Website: bh-photo
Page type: gifting
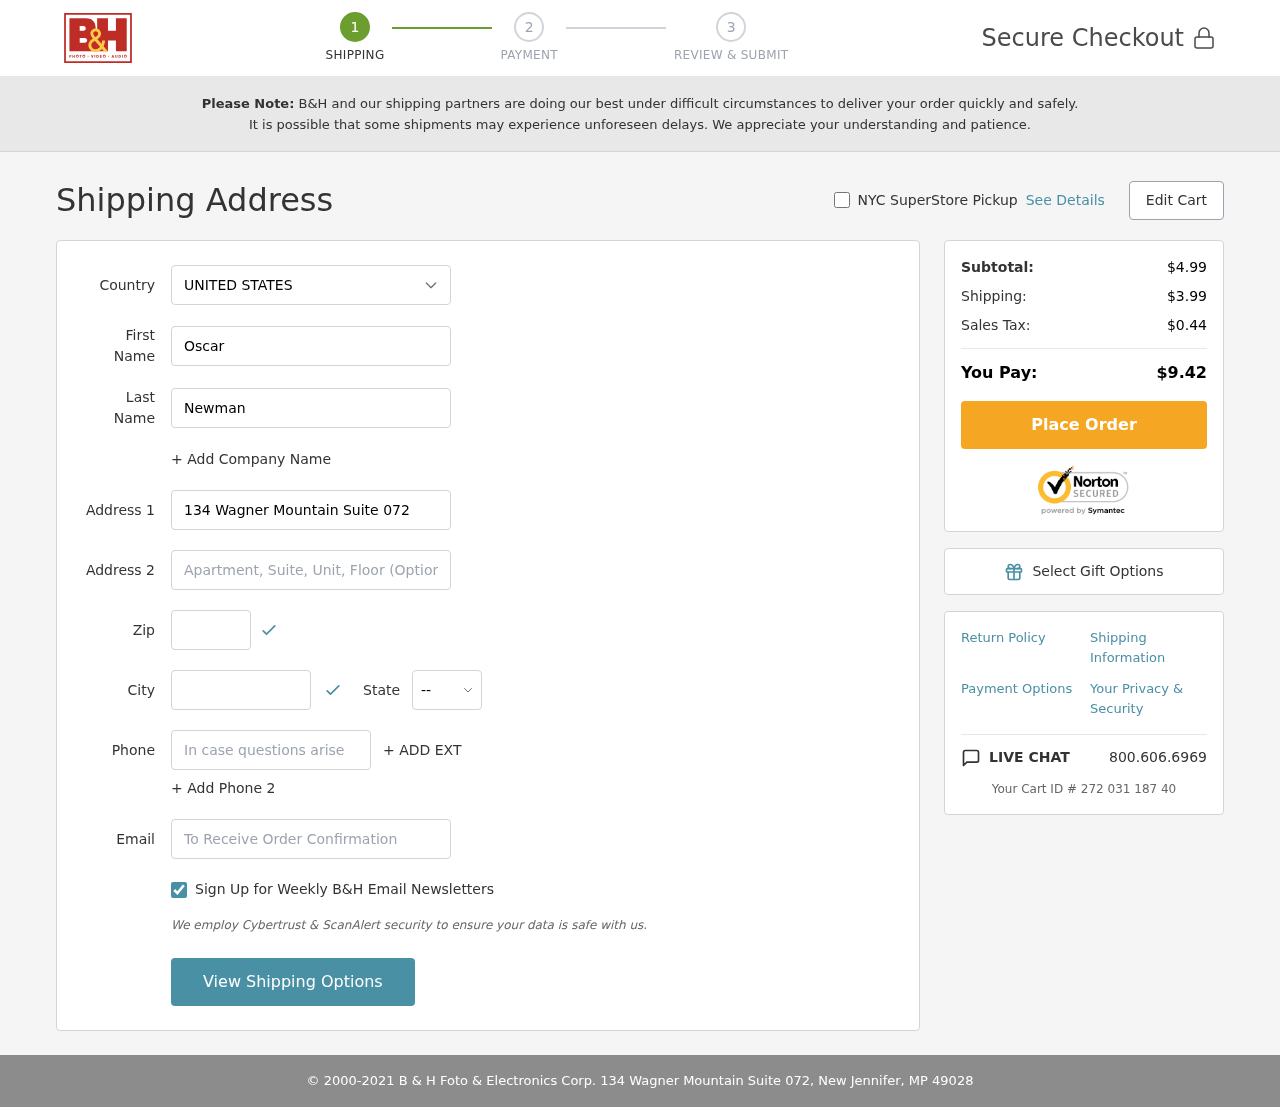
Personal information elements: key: PII_CITY
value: New Jennifer
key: PII_COUNTRY
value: United States
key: PII_EMAIL
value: oscar.newman@gmail.com
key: PII_FIRSTNAME
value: Oscar
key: PII_LASTNAME
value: Newman
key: PII_PHONE
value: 4523756668
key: PII_POSTCODE
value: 49028
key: PII_STATE_ABBR
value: MP
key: PII_STREET
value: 134 Wagner Mountain Suite 072
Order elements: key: ORDER_SUBTOTAL
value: $4.99
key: ORDER_SHIPPING_COST
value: $3.99
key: ORDER_TAX
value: $0.44
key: ORDER_TOTAL
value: $9.42
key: ORDER_ID
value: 272 031 187 40